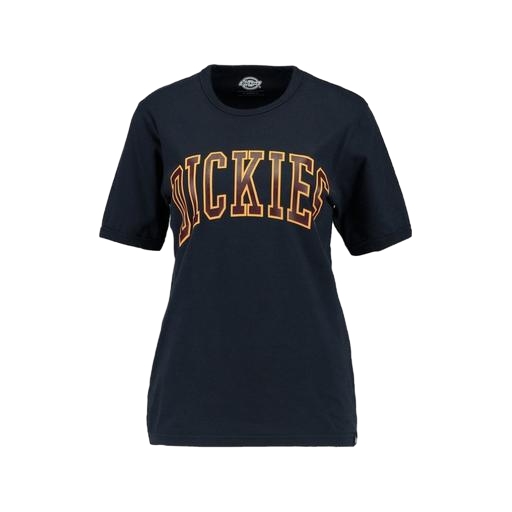
black plus size printed t-shirt only macy, blue plus size printed t-shirt only macy, black iris graphic t-shirt only macy, white background